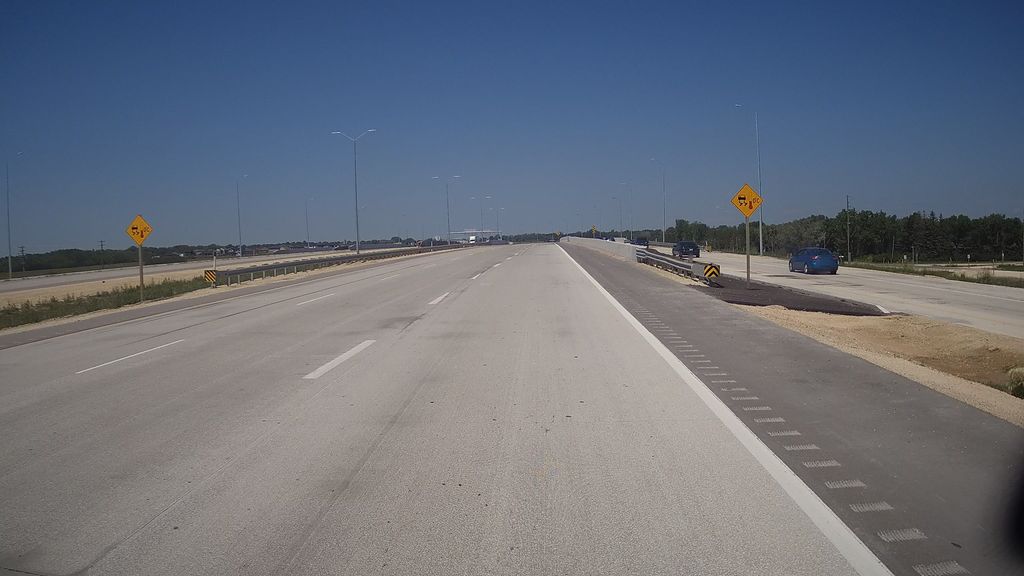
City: winnipeg